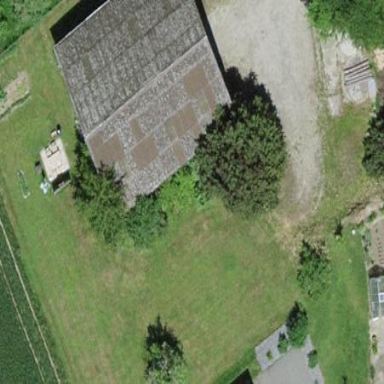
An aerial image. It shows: Group of garages.